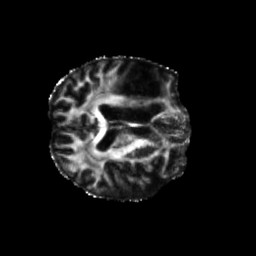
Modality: FA
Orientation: axial
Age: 64
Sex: female
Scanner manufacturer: siemens
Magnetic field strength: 3 T
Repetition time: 5.25 s
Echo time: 0.08 s